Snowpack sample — Loveland Pass, Silver Plume, Colorado, USA (1/12/25, 11:40 AM MST)
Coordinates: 39.66, -105.88
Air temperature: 7 °F
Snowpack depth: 140 cm
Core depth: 10 cm
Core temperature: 41 °F
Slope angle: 11°, slope face: 30°
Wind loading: high
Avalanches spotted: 2
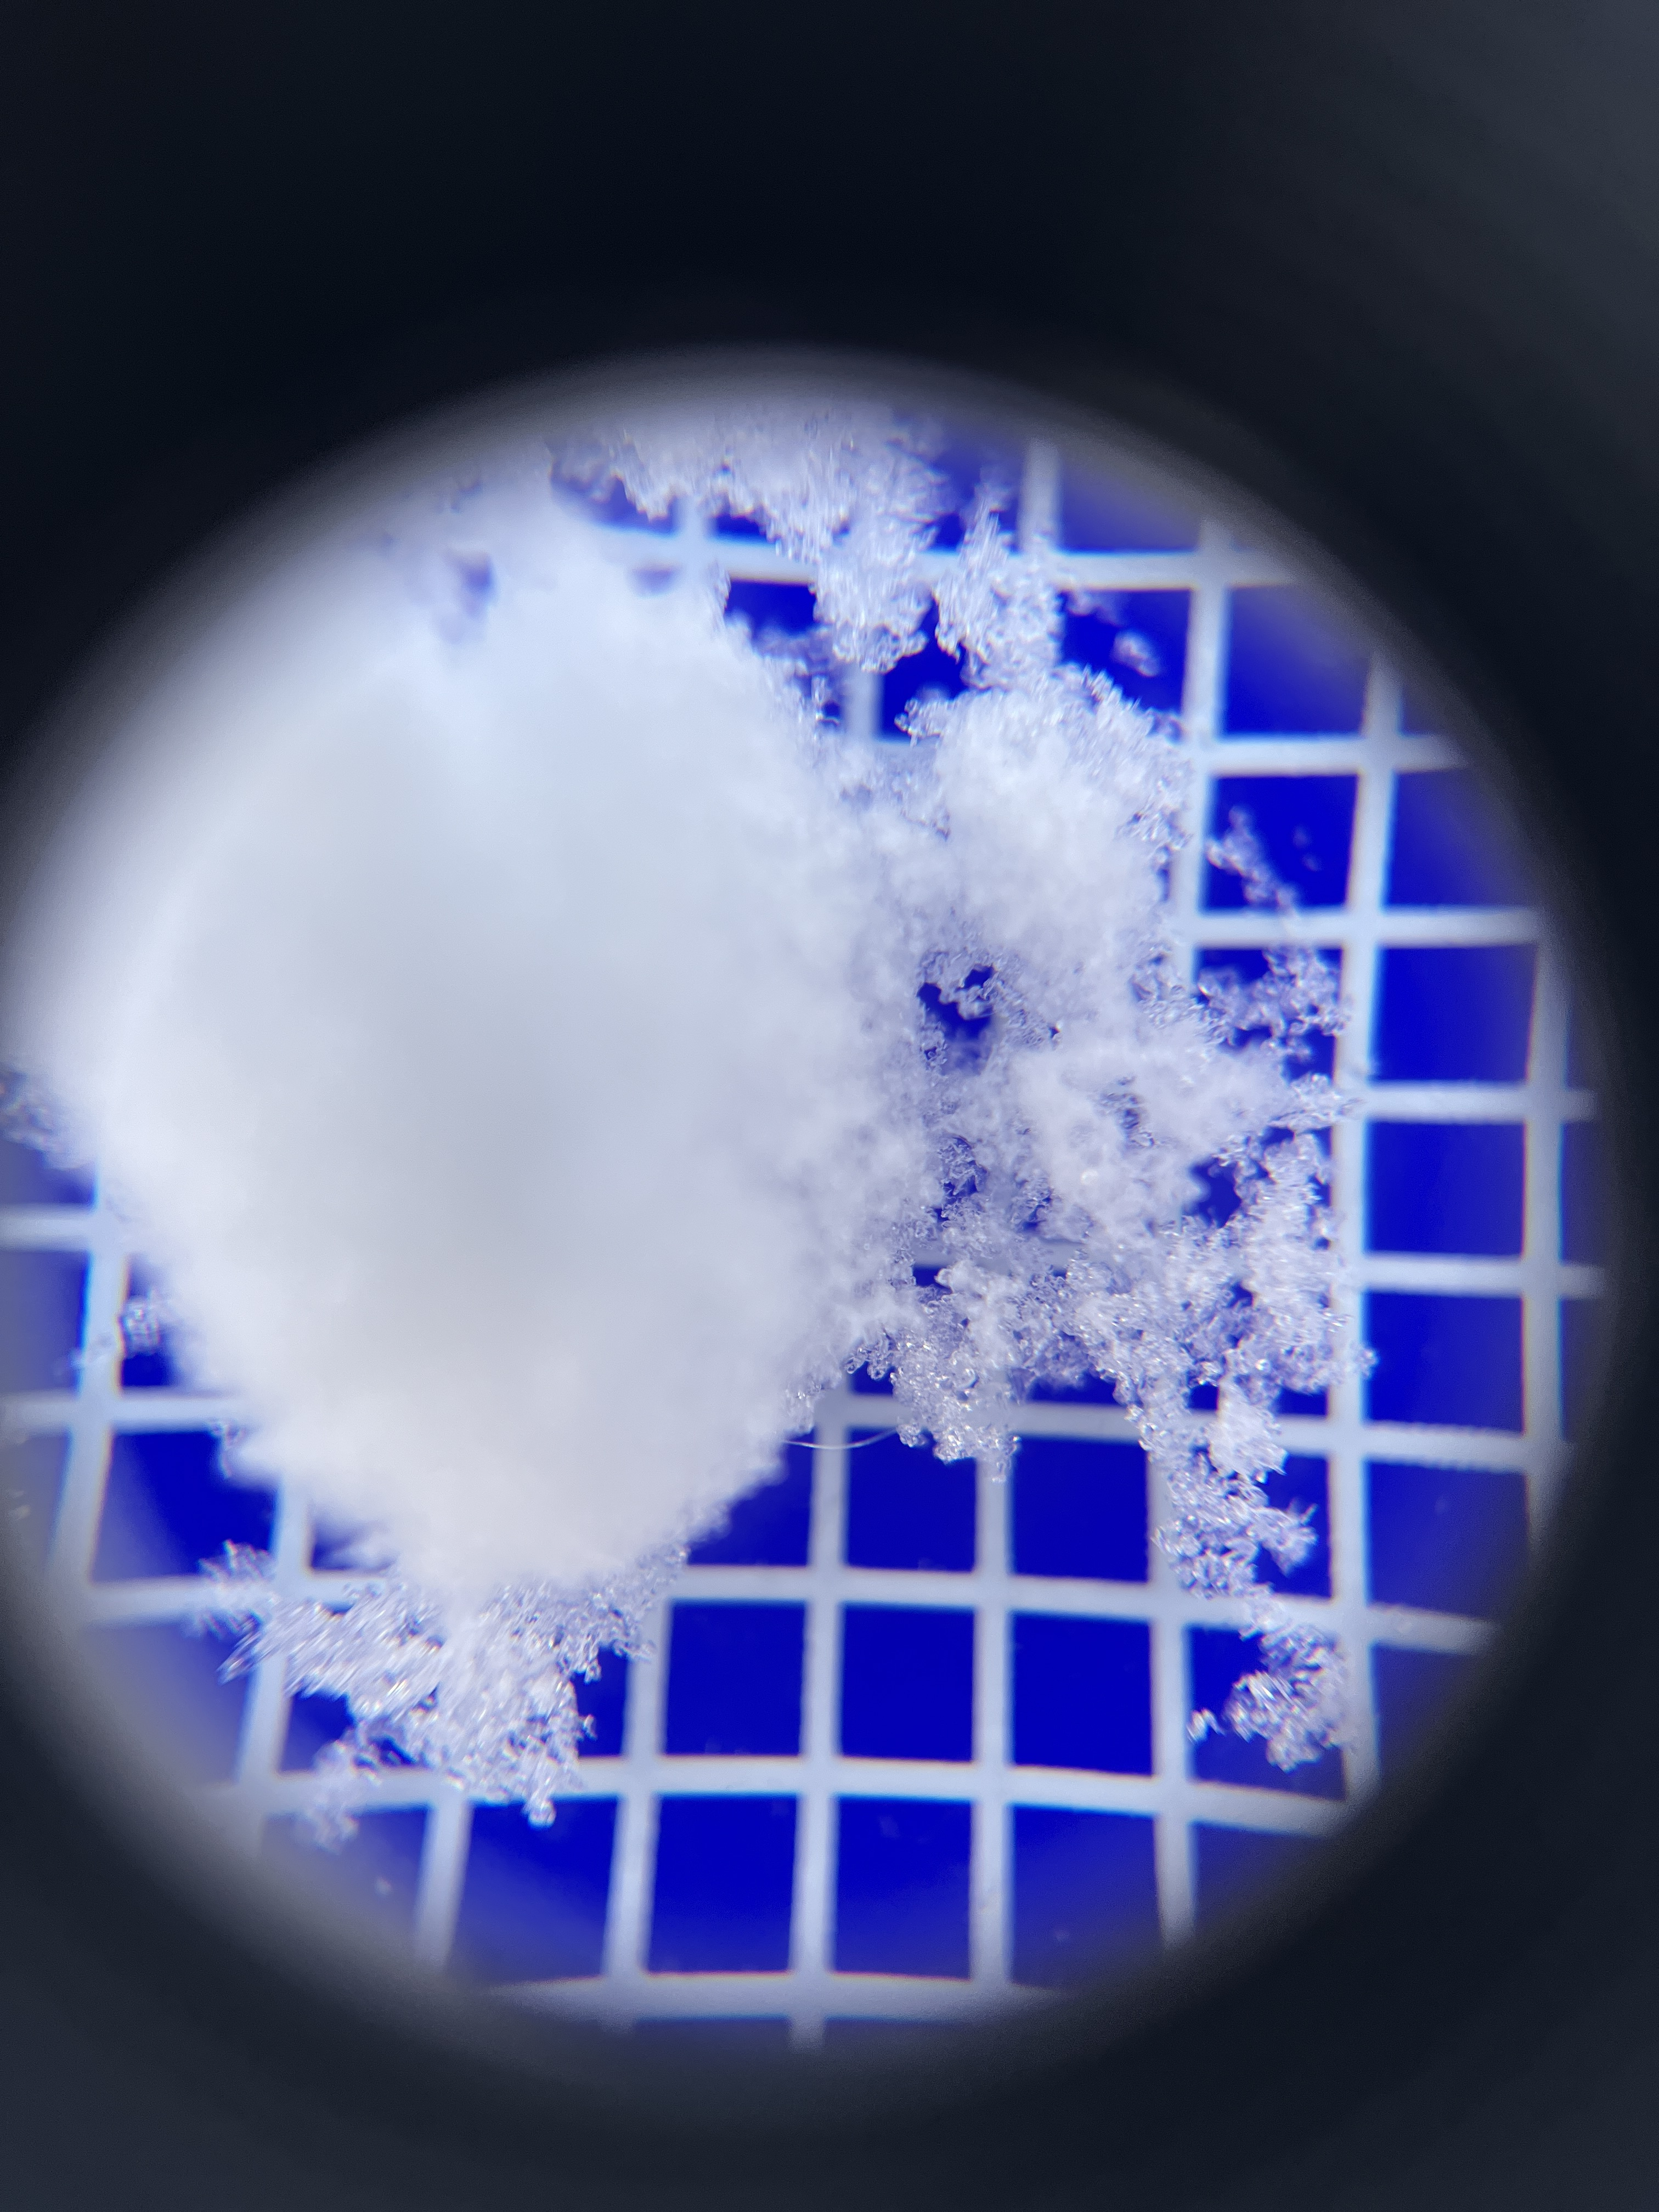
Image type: magnified_profile
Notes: Pilot using slightly modified coring method that took too large segment for snow profile picturing, advised not to use in higher level models. Two avalanche on south face nearby, partially cloudy with light snow in the last 24 hours. Lots of wind loading on eastern features.